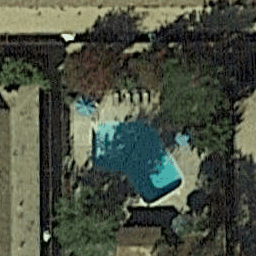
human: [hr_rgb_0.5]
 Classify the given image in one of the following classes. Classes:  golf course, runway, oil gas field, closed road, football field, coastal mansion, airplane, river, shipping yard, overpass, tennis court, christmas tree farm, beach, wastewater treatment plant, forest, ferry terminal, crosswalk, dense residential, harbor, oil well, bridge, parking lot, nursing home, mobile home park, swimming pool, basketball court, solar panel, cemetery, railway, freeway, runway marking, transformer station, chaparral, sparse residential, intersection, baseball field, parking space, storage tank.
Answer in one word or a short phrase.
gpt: swimming pool